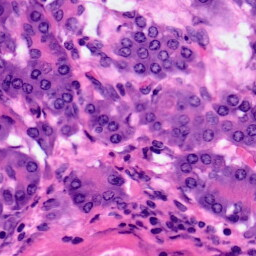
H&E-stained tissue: Pancreatic